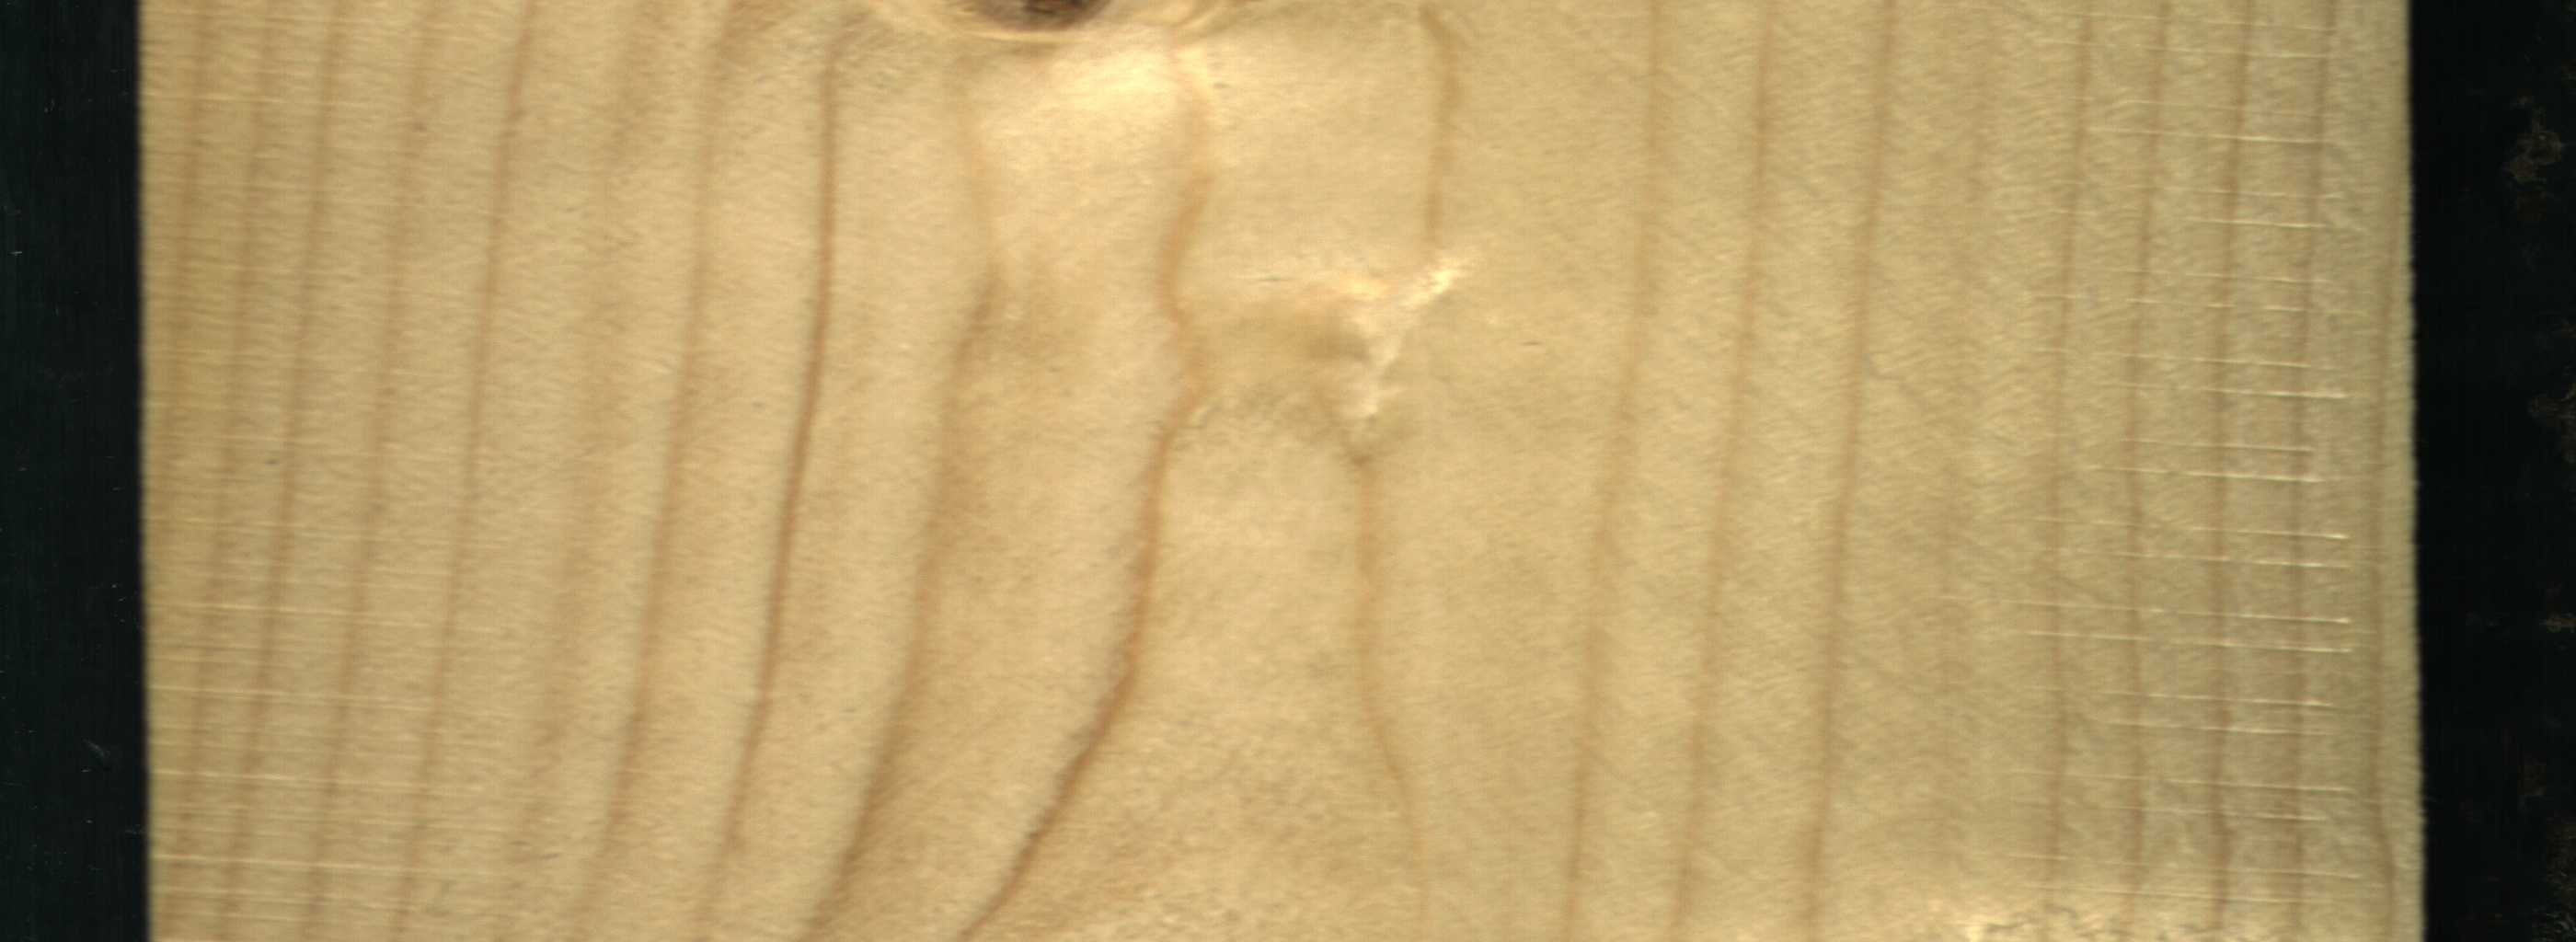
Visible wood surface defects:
Live_Knot